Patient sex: M
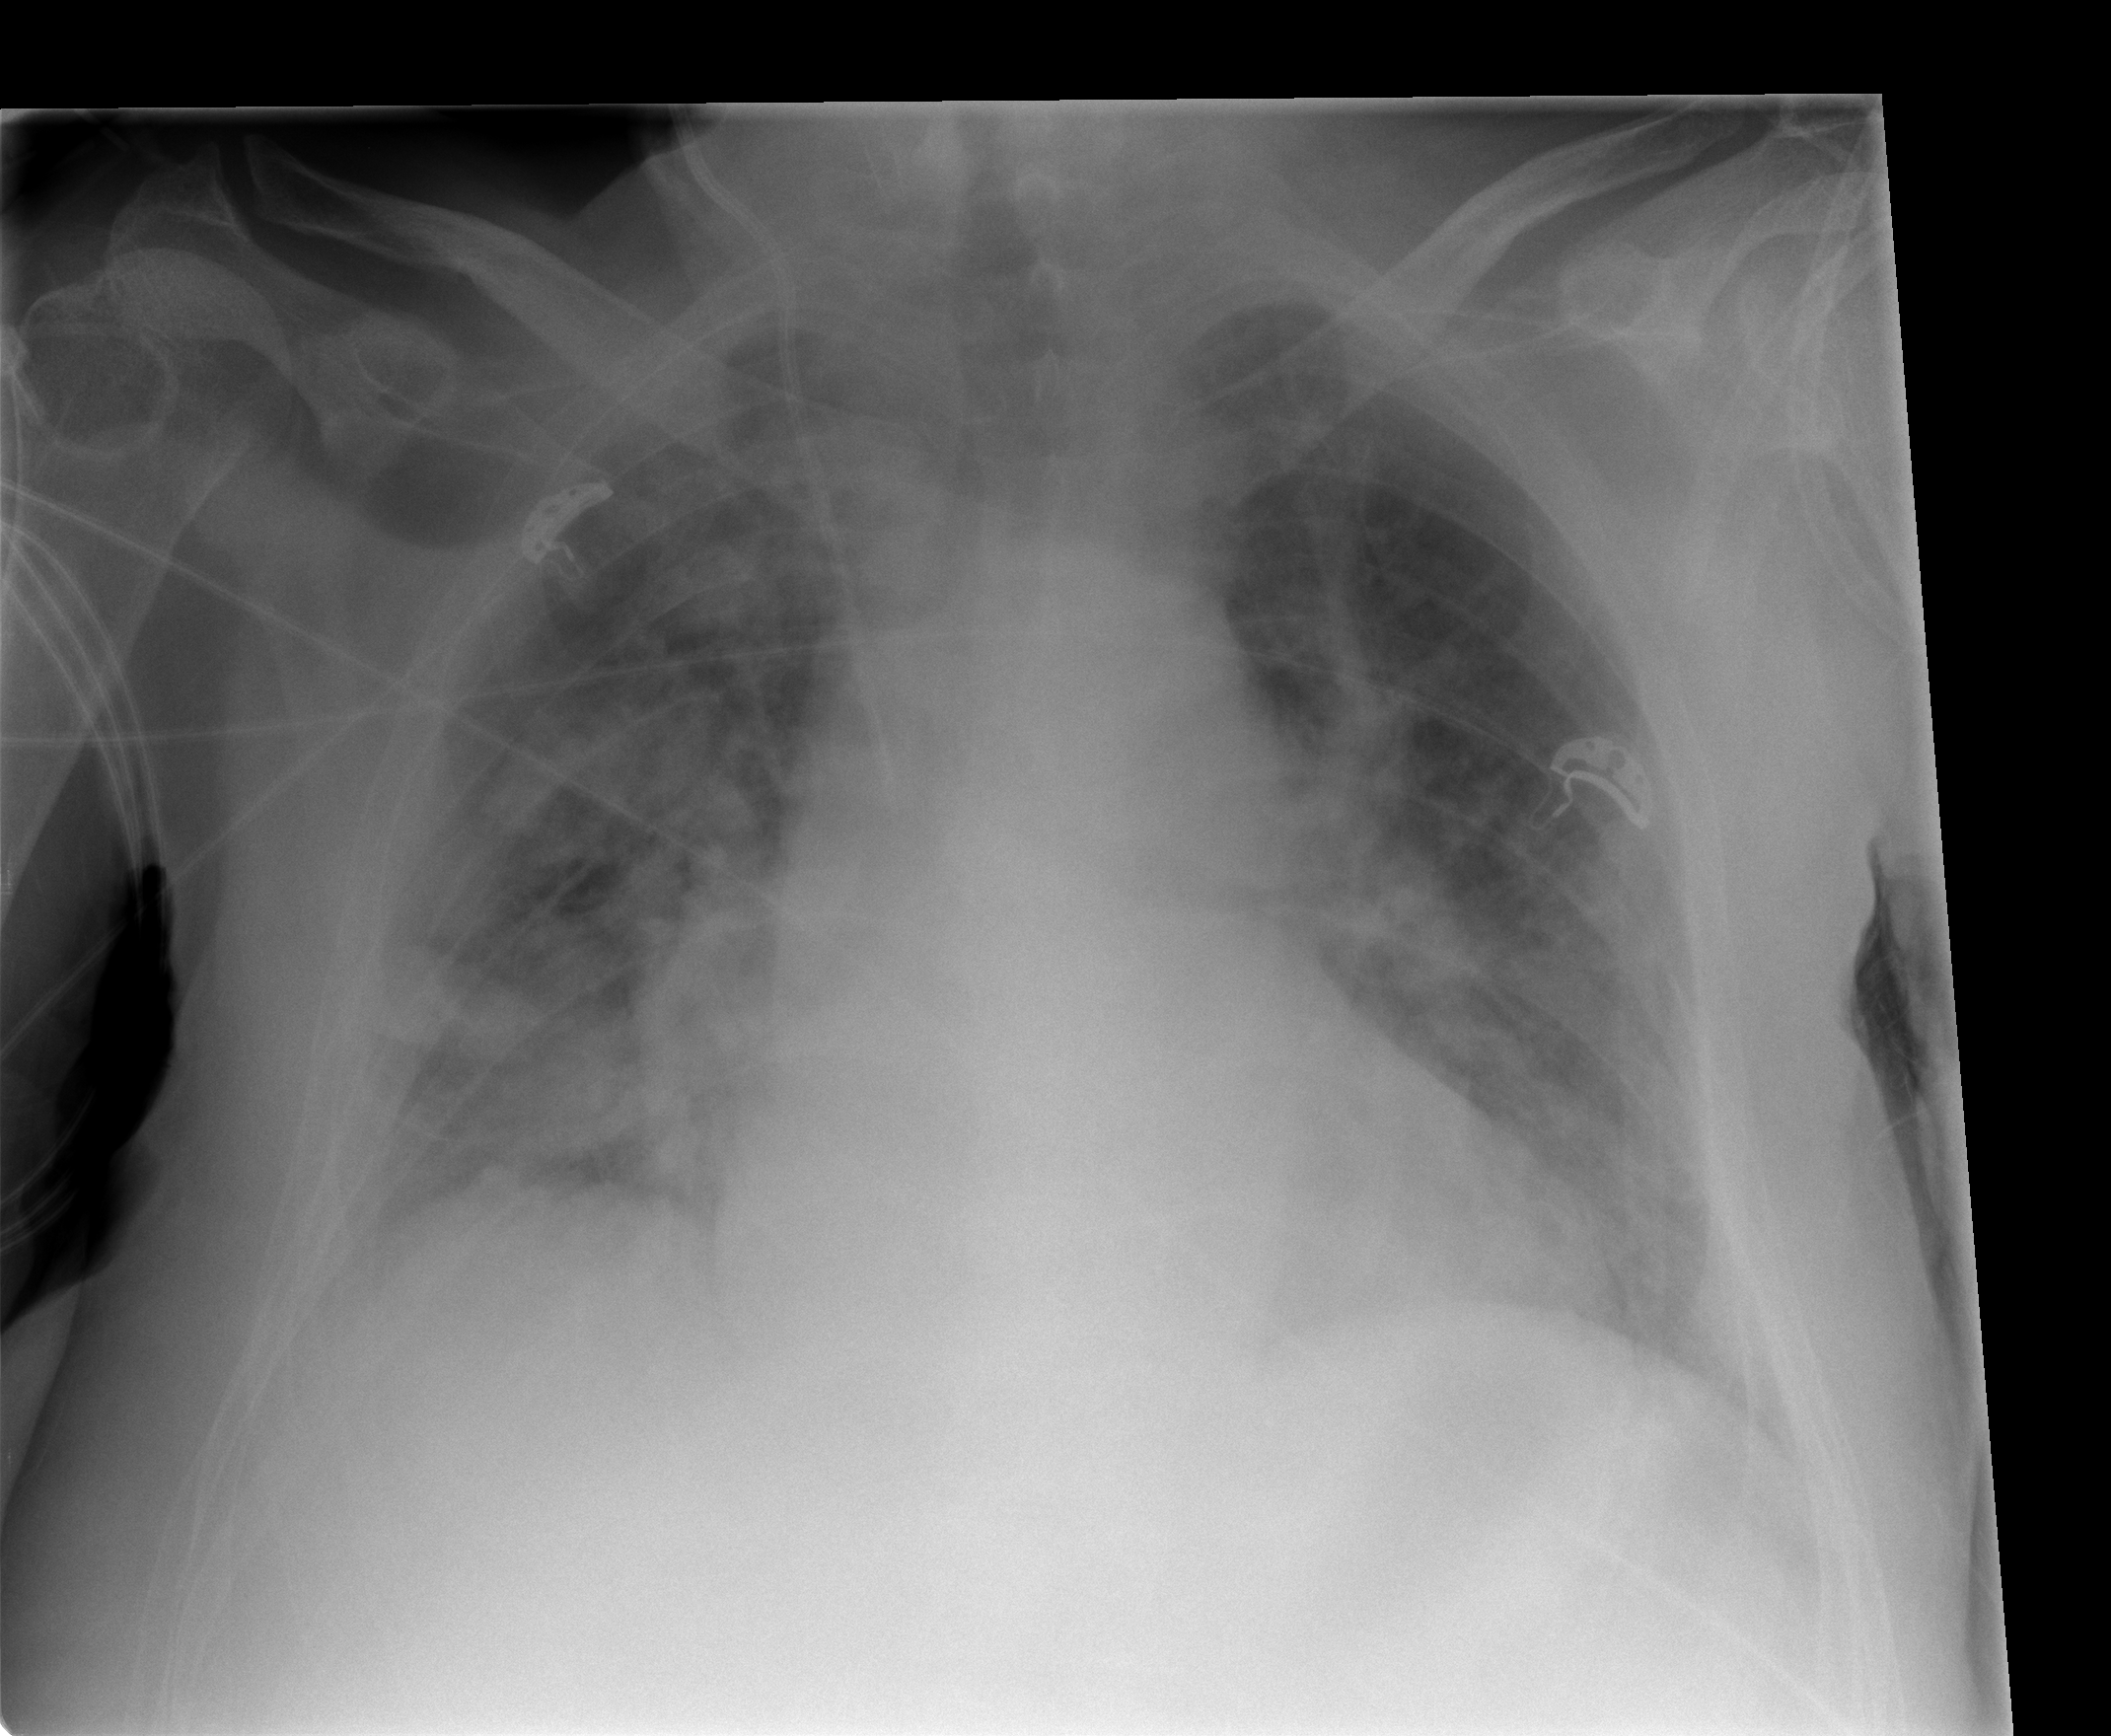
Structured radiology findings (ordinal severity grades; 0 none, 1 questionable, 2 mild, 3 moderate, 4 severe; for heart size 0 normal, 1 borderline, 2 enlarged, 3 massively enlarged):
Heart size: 1
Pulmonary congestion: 3
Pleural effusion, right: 2
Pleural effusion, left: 2
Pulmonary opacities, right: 3
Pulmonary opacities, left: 2
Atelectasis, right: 2
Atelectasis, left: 1